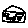
Label: house